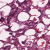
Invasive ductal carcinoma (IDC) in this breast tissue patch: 1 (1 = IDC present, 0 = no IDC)